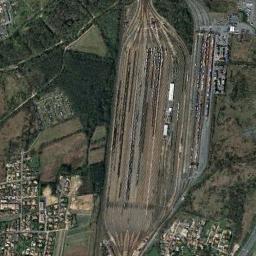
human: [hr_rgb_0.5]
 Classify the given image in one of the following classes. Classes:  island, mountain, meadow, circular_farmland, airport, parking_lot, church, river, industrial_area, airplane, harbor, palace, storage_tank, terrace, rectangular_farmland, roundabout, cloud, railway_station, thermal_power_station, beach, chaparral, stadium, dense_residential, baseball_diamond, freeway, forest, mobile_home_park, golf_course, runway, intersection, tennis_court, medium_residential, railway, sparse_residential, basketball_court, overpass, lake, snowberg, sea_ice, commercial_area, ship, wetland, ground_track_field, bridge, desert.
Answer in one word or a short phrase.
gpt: railway_station